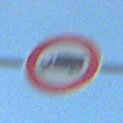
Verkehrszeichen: VerbotFuerKraftfahrzeugeUeberDreiKommaFuenfTonnen
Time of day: MorningAfternoon
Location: Outdoor (Suburban)
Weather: Clear
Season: NotSpecified
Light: Natural